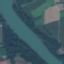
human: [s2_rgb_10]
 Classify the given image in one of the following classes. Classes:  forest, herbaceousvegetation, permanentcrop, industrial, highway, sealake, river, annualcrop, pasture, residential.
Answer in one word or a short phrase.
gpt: River